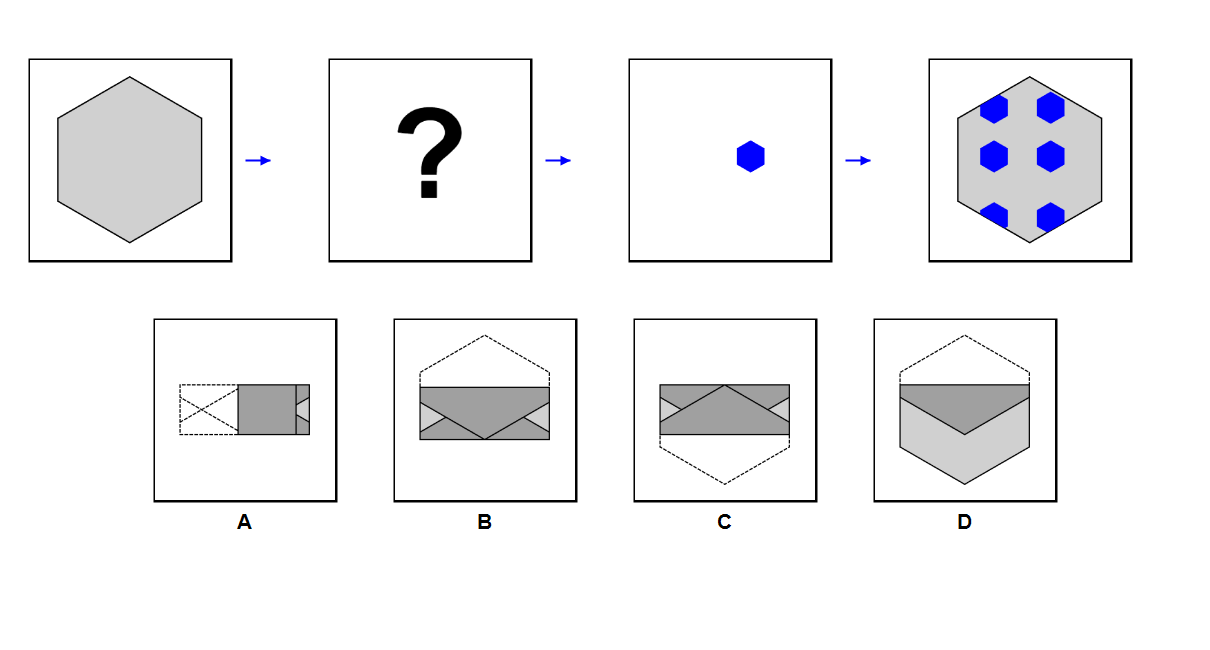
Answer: B